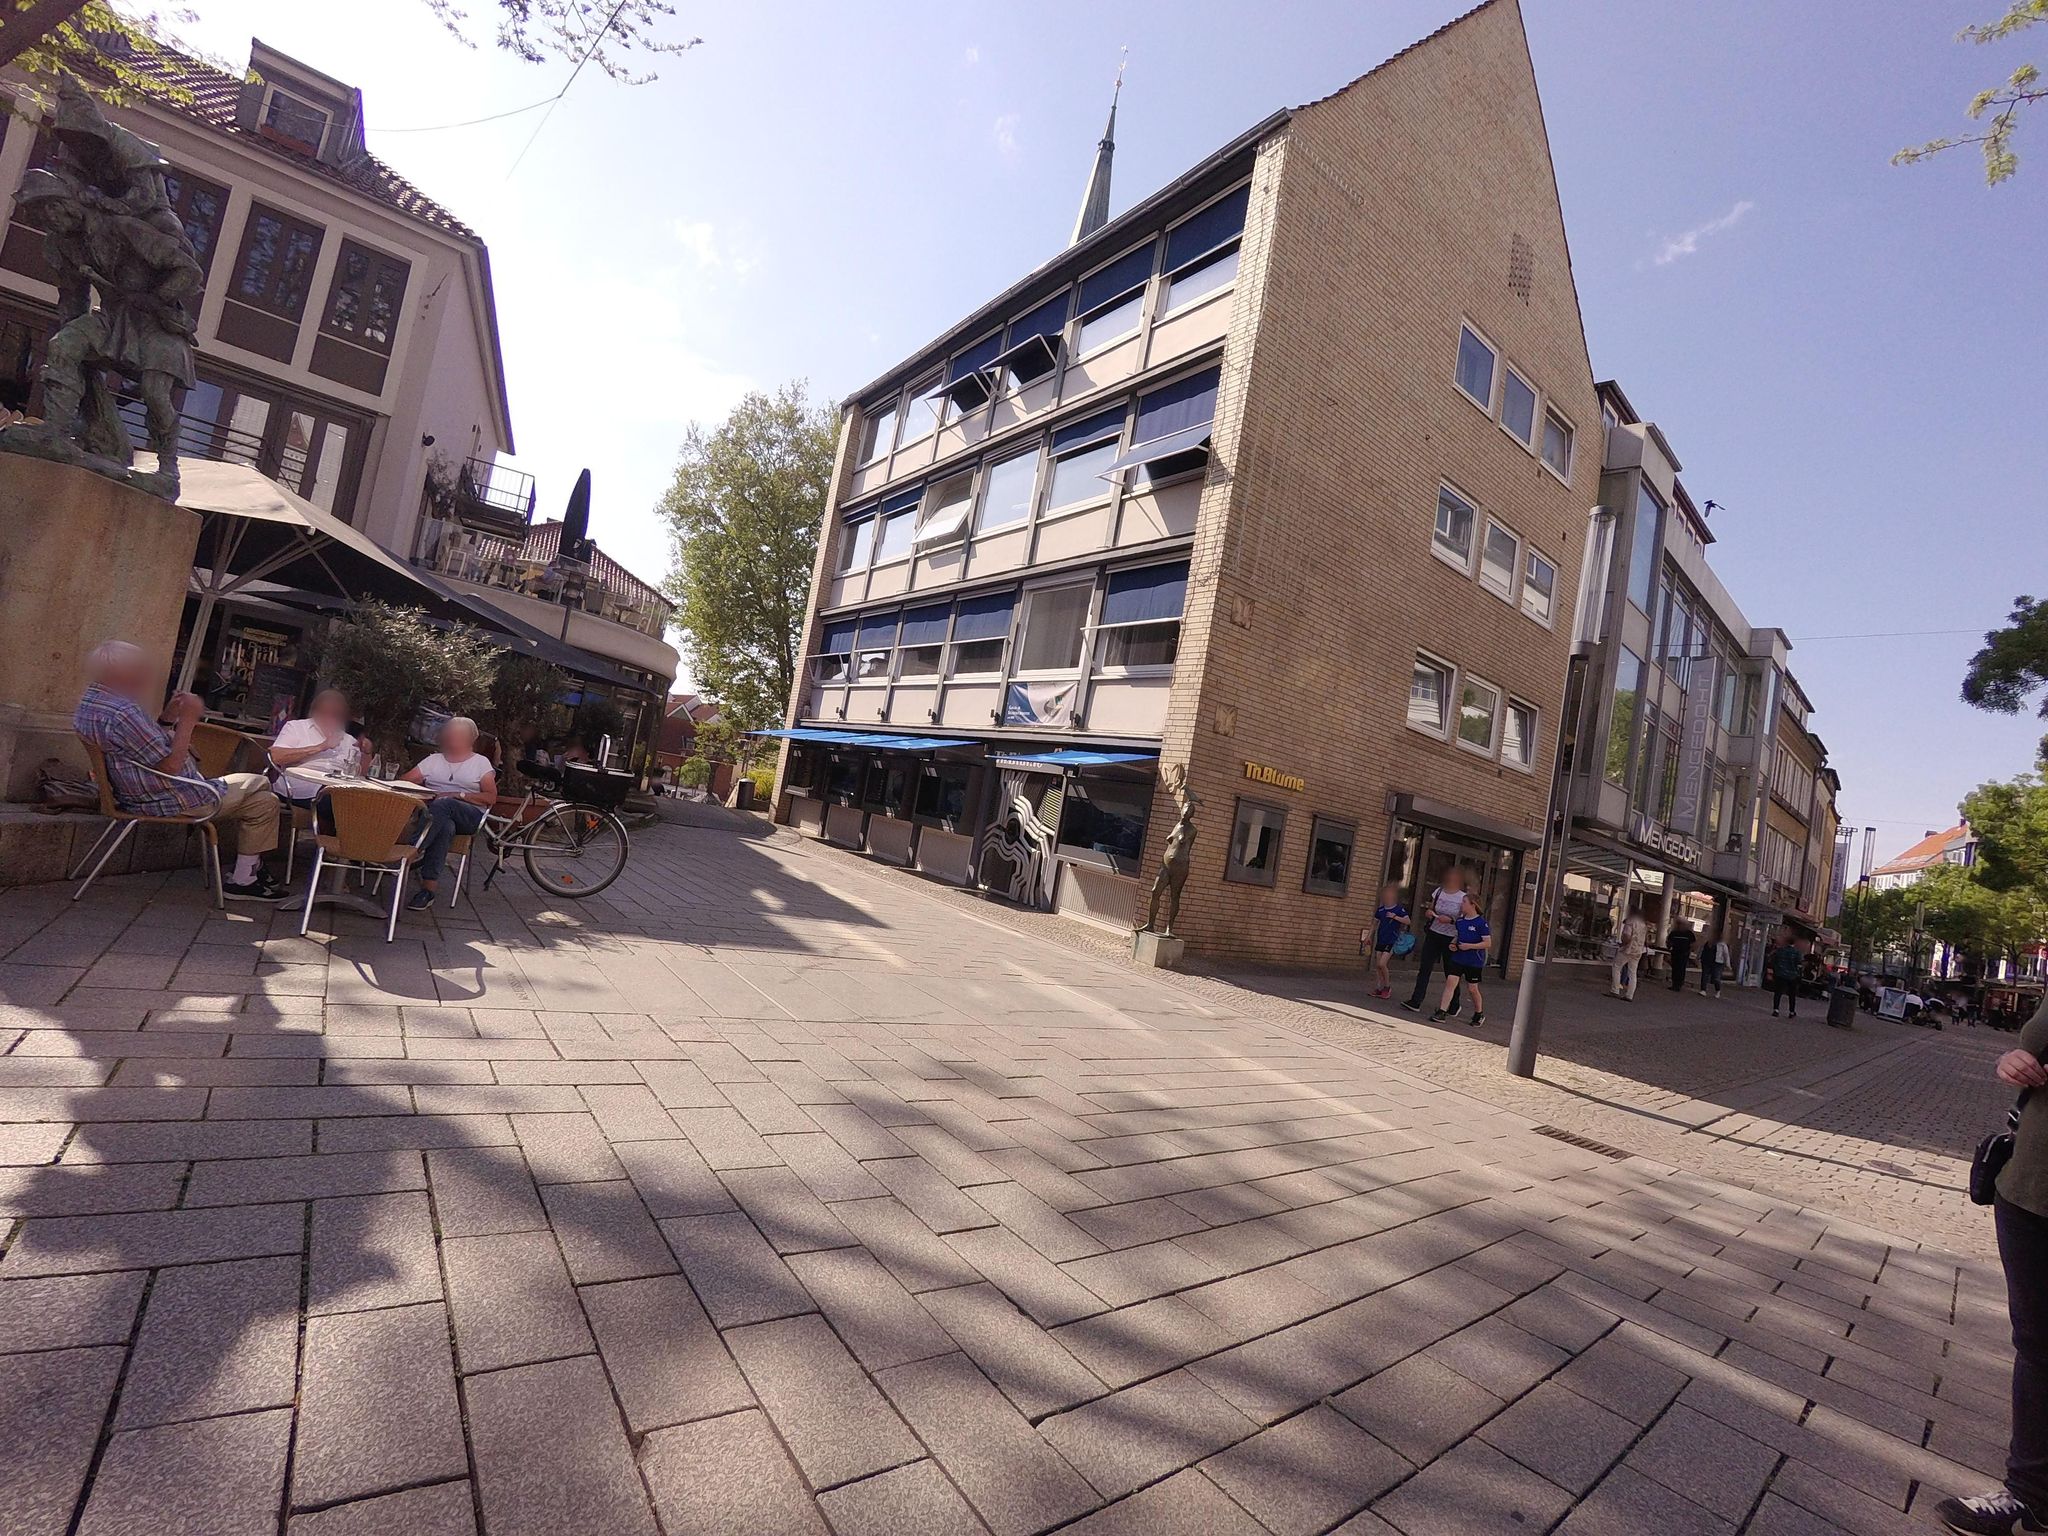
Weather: clear
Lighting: day
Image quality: good
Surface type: walking surface
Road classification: pedestrian
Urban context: urban centre
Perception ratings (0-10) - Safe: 4.15, Lively: 6.87, Beautiful: 7.43, Boring: 5.6, Depressing: 1.86, Wealthy: 8.77